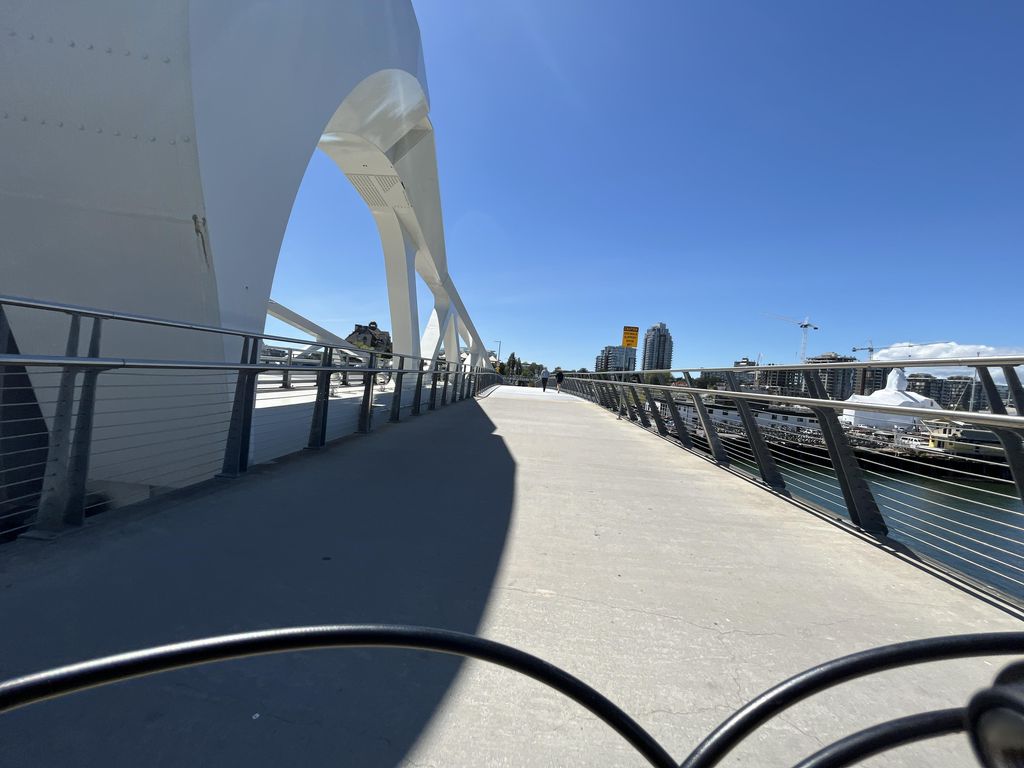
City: victoria